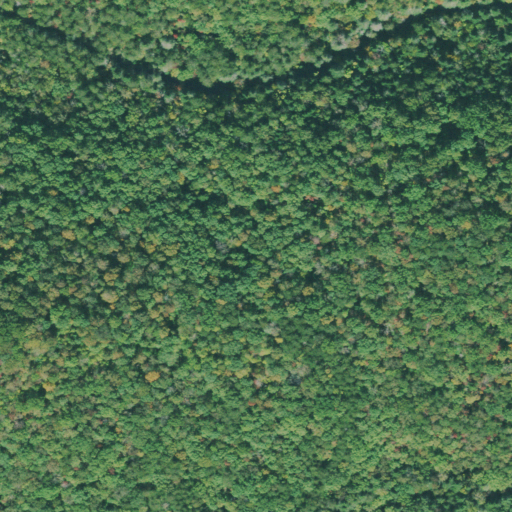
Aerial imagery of ridge(s) in Tennessee named Devils Backbone containing deciduous forest, mixed forest, and evergreen forest